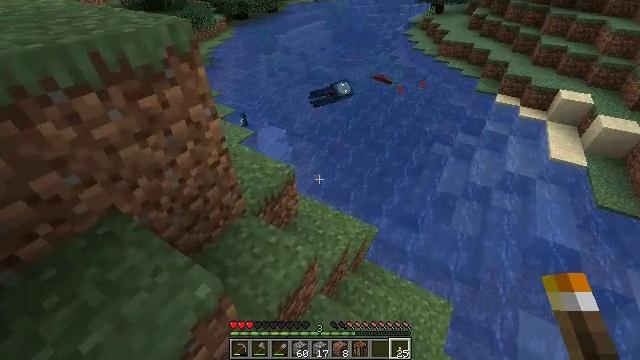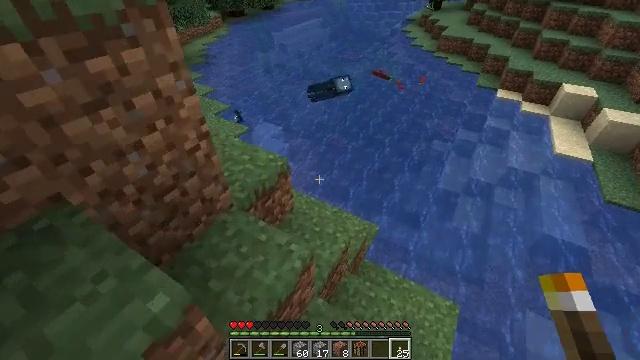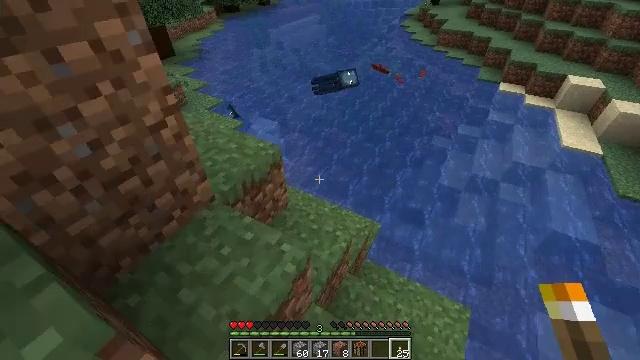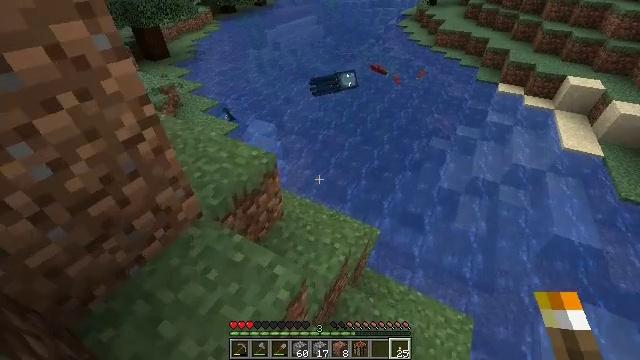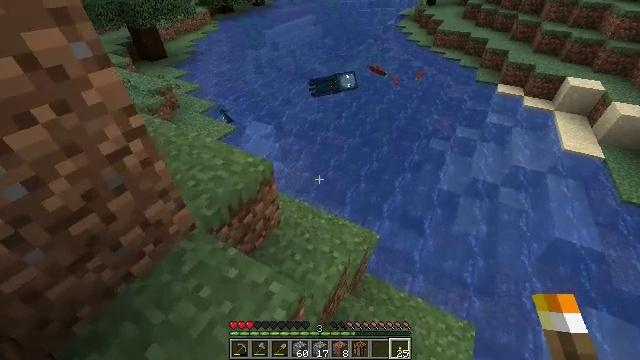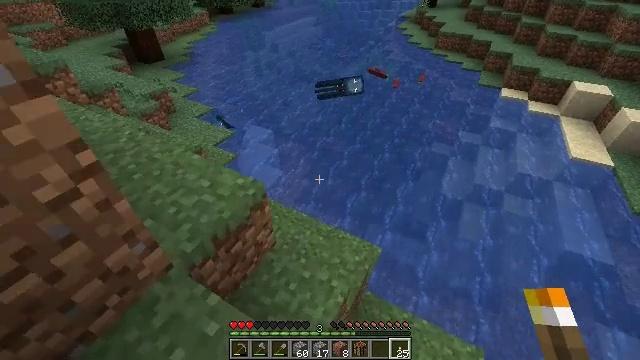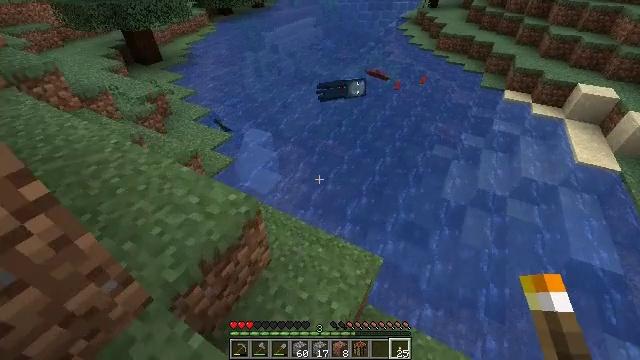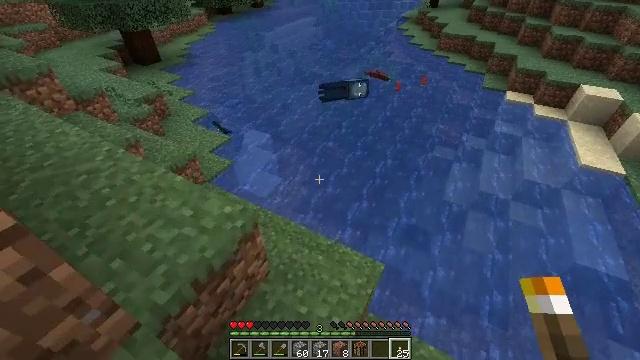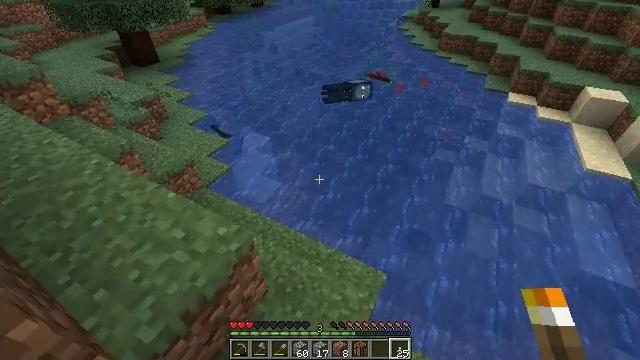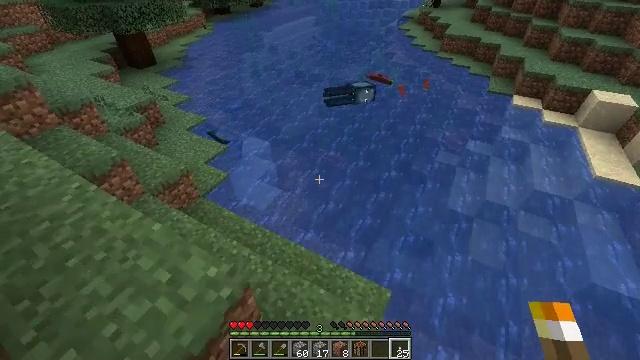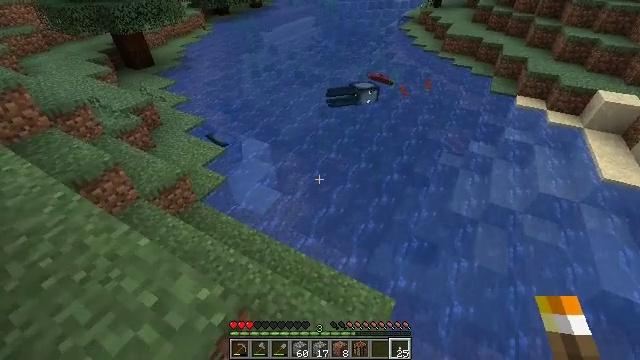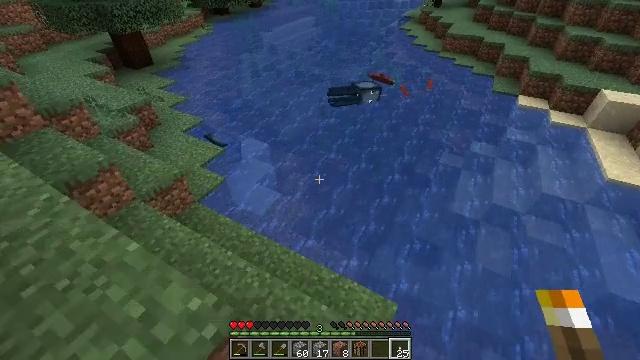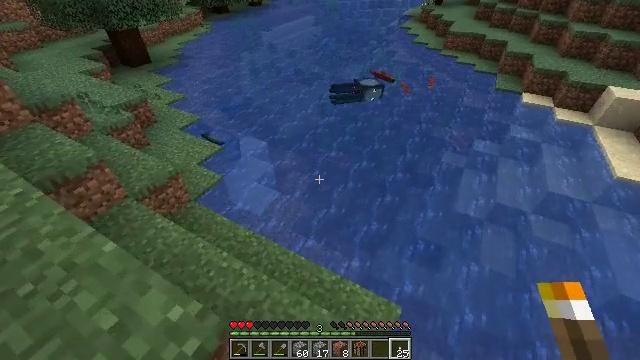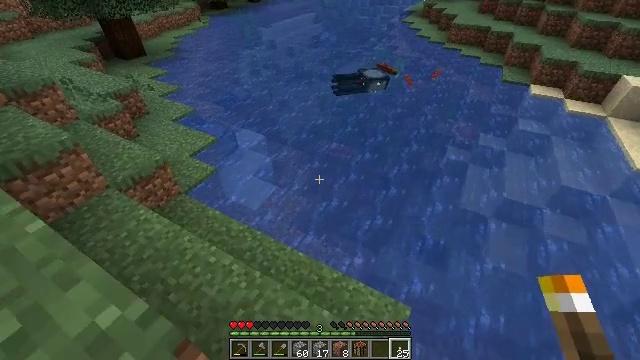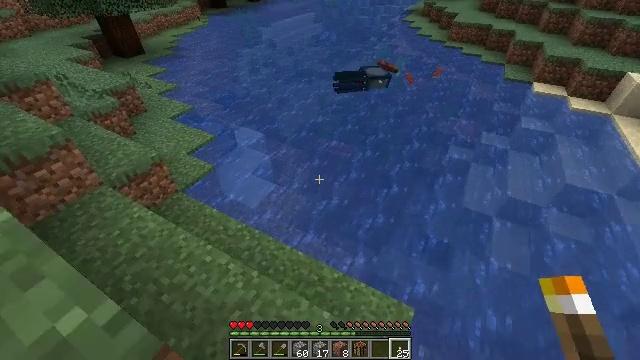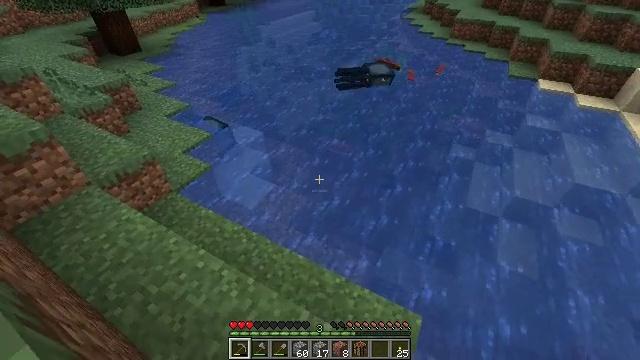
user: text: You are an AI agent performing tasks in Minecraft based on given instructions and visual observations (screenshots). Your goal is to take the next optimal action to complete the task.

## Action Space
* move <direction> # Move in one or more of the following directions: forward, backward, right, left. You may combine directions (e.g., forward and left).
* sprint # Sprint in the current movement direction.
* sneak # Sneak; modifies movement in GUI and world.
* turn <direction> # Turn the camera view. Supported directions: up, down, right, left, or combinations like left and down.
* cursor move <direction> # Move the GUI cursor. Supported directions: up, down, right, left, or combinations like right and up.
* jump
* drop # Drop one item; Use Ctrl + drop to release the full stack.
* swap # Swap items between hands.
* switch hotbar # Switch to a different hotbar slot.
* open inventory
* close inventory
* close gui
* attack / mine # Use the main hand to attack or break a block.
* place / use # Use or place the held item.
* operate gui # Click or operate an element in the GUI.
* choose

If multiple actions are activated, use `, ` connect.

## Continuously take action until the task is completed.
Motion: motion action
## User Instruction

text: Fish and kill the salmon.
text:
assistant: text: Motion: move forward
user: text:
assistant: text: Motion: move forward
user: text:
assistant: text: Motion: move forward
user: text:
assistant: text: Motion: move forward
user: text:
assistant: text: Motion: move forward
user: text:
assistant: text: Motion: move forward
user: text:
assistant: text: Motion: move forward
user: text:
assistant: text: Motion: move forward
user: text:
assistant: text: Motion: move forward
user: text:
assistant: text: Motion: move forward
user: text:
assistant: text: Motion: move forward
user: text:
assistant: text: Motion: no_op
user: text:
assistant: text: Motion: no_op
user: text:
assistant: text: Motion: no_op
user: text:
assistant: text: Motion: switch to hotbar 1
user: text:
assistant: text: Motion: switch to hotbar 1
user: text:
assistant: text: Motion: switch to hotbar 1
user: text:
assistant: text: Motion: no_op
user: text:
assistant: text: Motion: no_op
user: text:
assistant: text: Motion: no_op
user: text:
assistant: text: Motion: turn left
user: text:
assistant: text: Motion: turn left and up
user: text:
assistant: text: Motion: turn up
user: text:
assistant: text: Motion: turn right and up
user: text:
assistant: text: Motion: turn right and up
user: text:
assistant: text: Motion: no_op
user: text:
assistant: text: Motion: no_op
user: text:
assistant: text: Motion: no_op
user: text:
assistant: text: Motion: no_op
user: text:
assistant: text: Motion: no_op